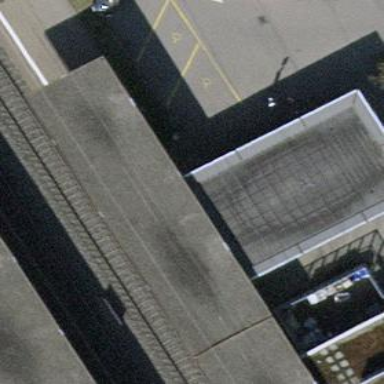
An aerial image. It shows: Bicycle parking area located on the roof of building.